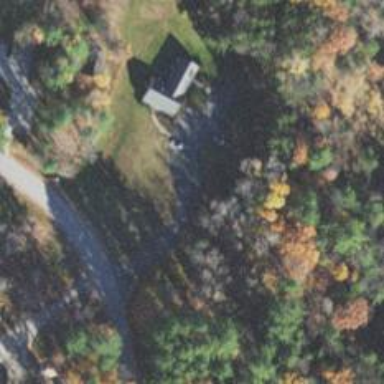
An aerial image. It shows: Driveway.